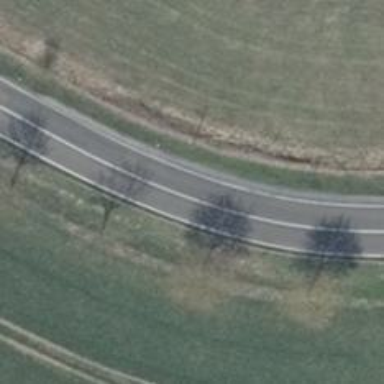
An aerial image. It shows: Secondary road with asphalt surface.